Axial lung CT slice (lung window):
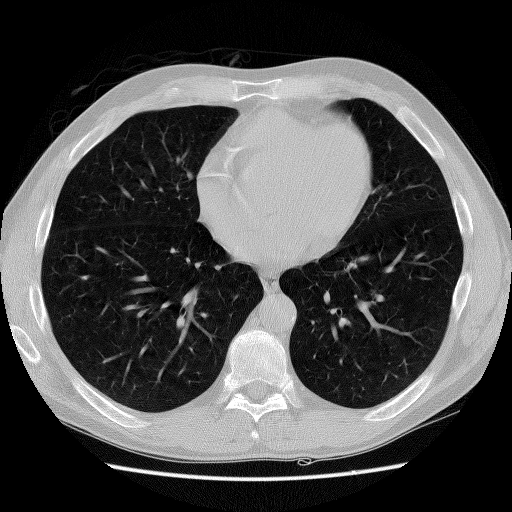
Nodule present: no